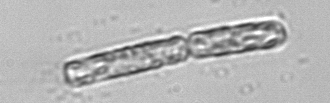
Label: Dactyliosolen_fragilissimus